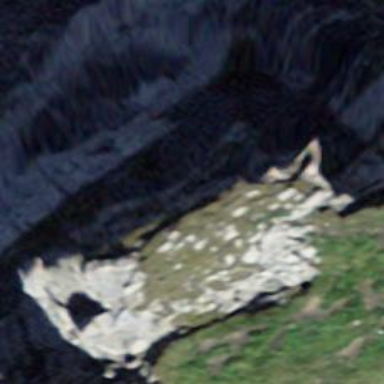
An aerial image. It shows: Natural cliff.